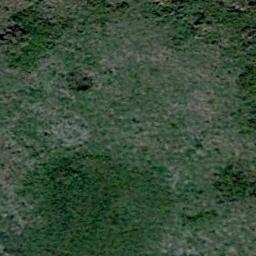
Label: meadow